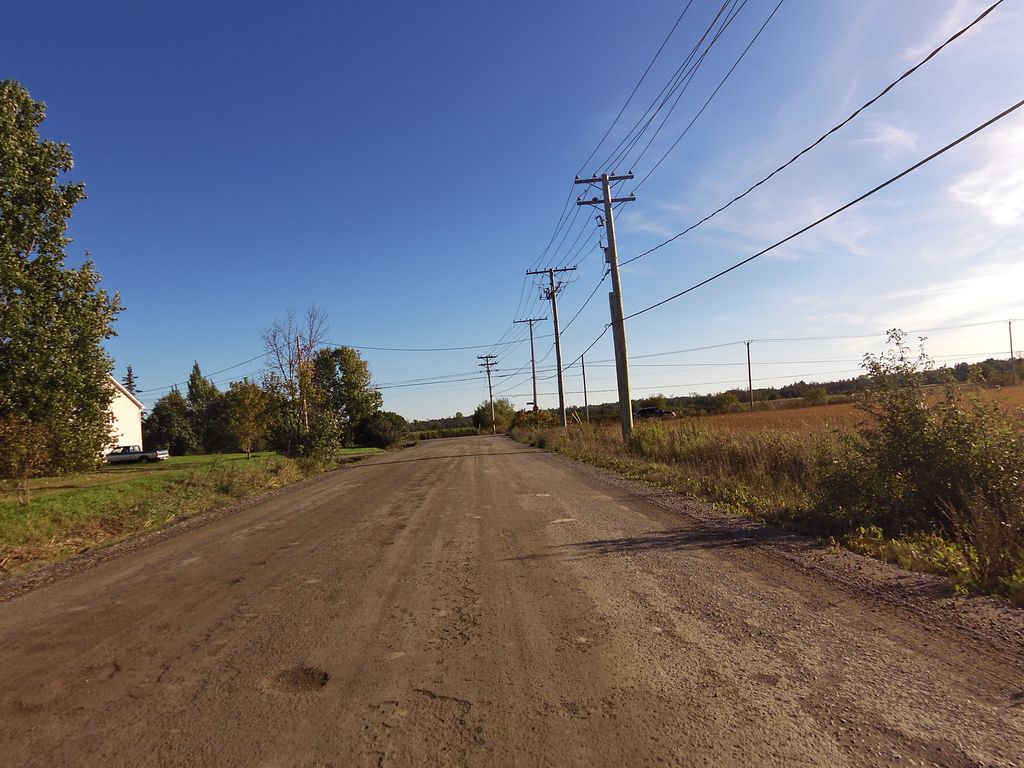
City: ottawa-gatineau